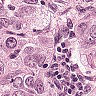
Metastatic tissue present: yes